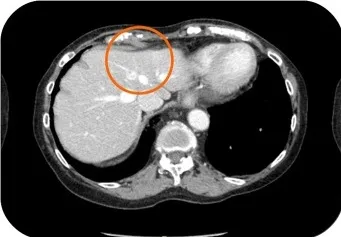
The lesions were reduced in both size and vascularisation after treatment with Trabectedin, which was stopped in December 2016 (B) for a drug holiday.
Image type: radiology (ct)